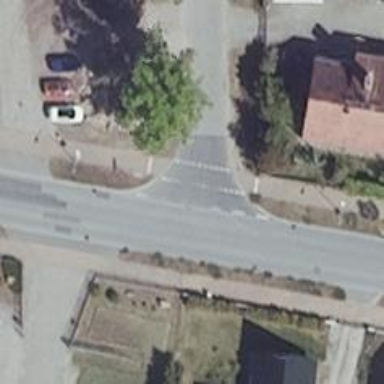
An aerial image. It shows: Road with "give way" sign.